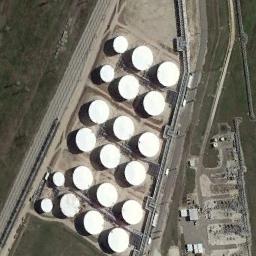
Label: storage tanks